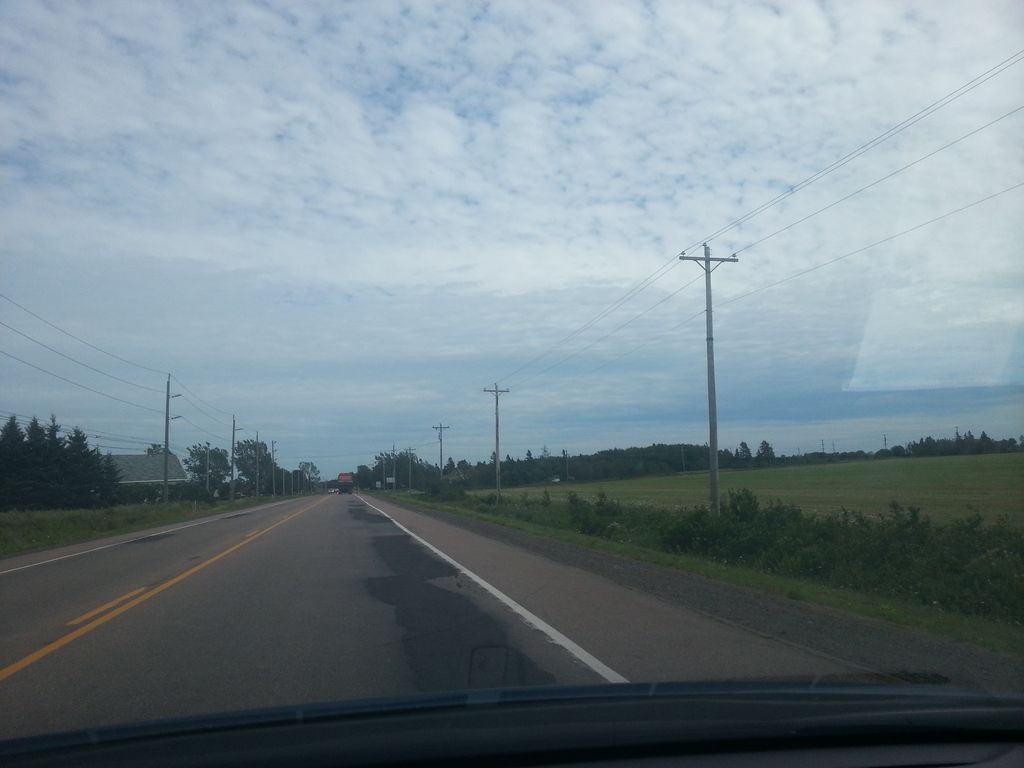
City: charlottetown